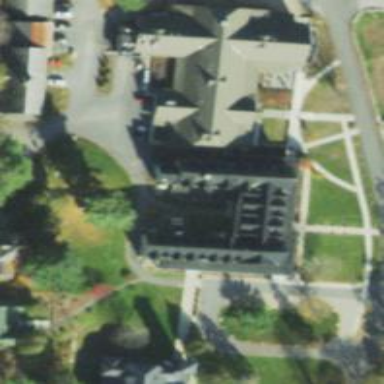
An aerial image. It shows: Hotel building.